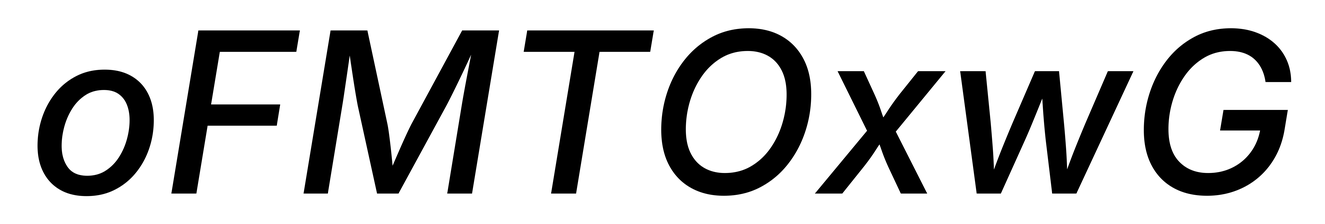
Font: Inter-Italic_Medium_Italic